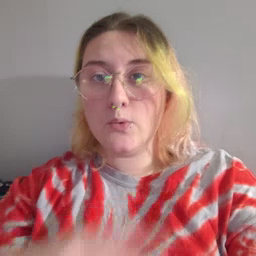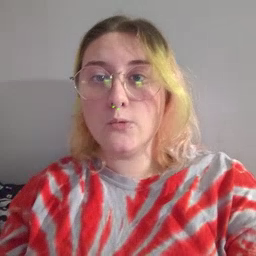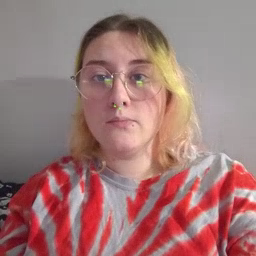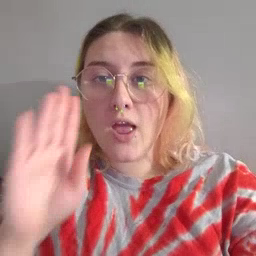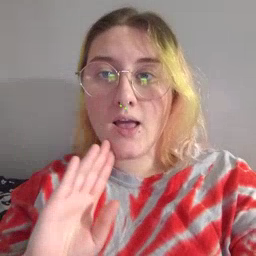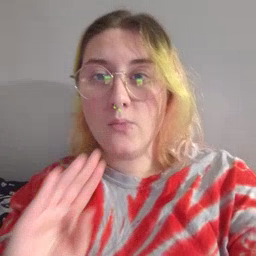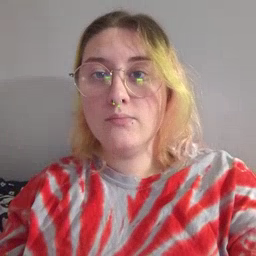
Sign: brown